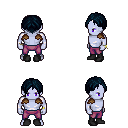
a pixel art fantasy rpg character, male body template, dark elf, purple skin, leather shoulder armor, magenta pants, raven parted hairstyle, bracelets, black shoes, four views (front, back, left, right), 2x2 character sprite sheet, small pixel art, hard edges, no anti-aliasing